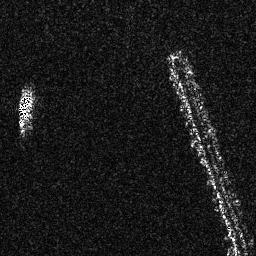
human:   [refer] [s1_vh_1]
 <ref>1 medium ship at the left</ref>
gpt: <box>[[6, 34, 13, 50, 0]]</box>